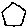
Label: hexagon